Question: i wanted to create a donut layout with textview on it.
below is how i wanted to create the layout

please help me
Thanks
Aaman
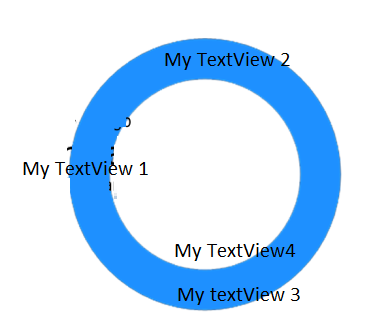
Answer: Create the Relative layout as main layout in XML and set drawable as donut image and place the Textview on it.
'''
<?xml version="1.0" encoding="utf-8"?>
<RelativeLayout xmlns:android="http://schemas.android.com/apk/res/android"
android:layout_width="match_parent"
android:layout_height="match_parent"
android:orientation="vertical" >
<ImageView
android:id="@+id/imageView1"
android:layout_width="wrap_content"
android:layout_height="wrap_content"
android:layout_centerHorizontal="true"
android:layout_centerVertical="true"
android:src="@drawable/cp" />
<TextView
android:id="@+id/textView1"
android:layout_width="wrap_content"
android:layout_height="wrap_content"
android:layout_alignLeft="@+id/imageView1"
android:layout_centerVertical="true"
android:text="TextView"
android:textAppearance="?android:attr/textAppearanceLarge" />
<TextView
android:id="@+id/textView2"
android:layout_width="wrap_content"
android:layout_height="wrap_content"
android:layout_alignTop="@+id/imageView1"
android:layout_centerHorizontal="true"
android:layout_marginTop="27dp"
android:text="TextView"
android:textAppearance="?android:attr/textAppearanceLarge" />
<TextView
android:id="@+id/textView3"
android:layout_width="wrap_content"
android:layout_height="wrap_content"
android:layout_alignBaseline="@+id/textView1"
android:layout_alignBottom="@+id/textView1"
android:layout_marginLeft="34dp"
android:layout_toRightOf="@+id/textView2"
android:text="TextView"
android:textAppearance="?android:attr/textAppearanceLarge" />
<TextView
android:id="@+id/textView4"
android:layout_width="wrap_content"
android:layout_height="wrap_content"
android:layout_alignBottom="@+id/imageView1"
android:layout_toRightOf="@+id/textView1"
android:text="TextView"
android:textAppearance="?android:attr/textAppearanceLarge" />
</RelativeLayout>
'''